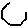
Label: hexagon